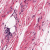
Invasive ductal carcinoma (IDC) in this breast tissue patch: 0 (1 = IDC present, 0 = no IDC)